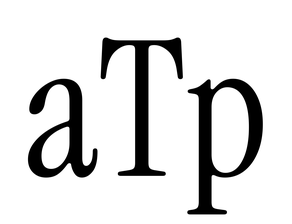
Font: InstrumentSerif-Regular